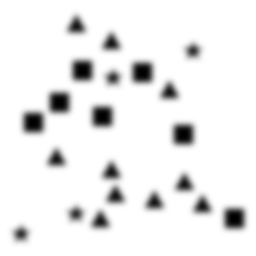
Squares: 7
Triangles: 10
Stars: 4
Total shapes: 21